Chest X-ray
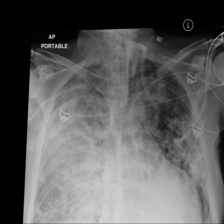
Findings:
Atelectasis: negative
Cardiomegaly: negative
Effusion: negative
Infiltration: negative
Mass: negative
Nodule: negative
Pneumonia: negative
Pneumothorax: negative
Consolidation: negative
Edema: negative
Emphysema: negative
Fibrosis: negative
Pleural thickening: negative
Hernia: negative